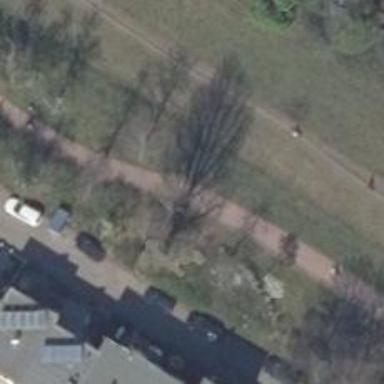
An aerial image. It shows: Path.